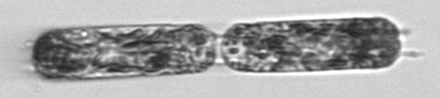
Label: Hemiaulus